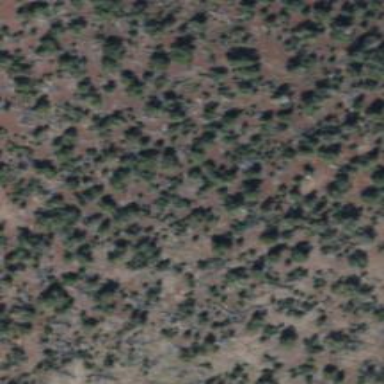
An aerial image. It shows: Patch of scrub vegetation.